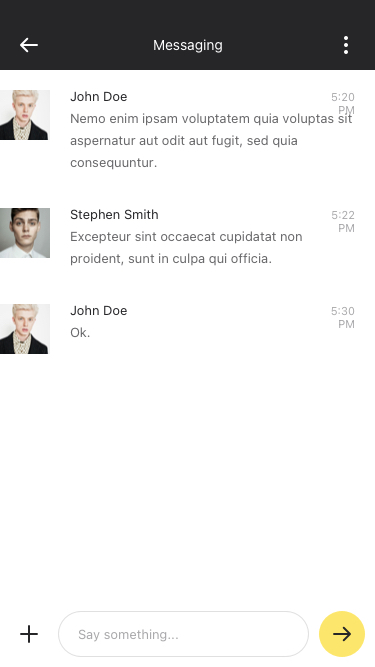
Text in this UI design:
Nemo enim ipsam voluptatem quia voluptas sit aspernatur aut odit aut fugit, sed quia consequuntur.
John Doe
5:20 PM
Ok.
John Doe
5:30 PM
Excepteur sint occaecat cupidatat non proident, sunt in culpa qui officia.
Stephen Smith
5:22 PM
Messaging